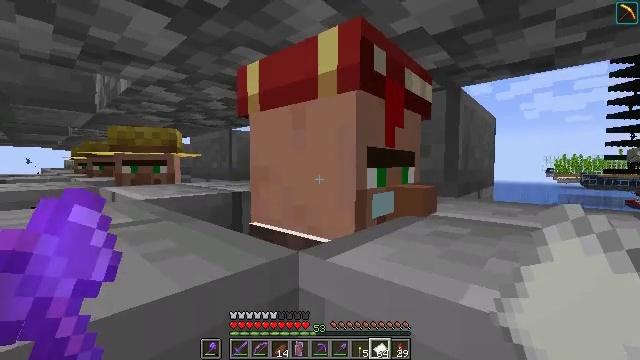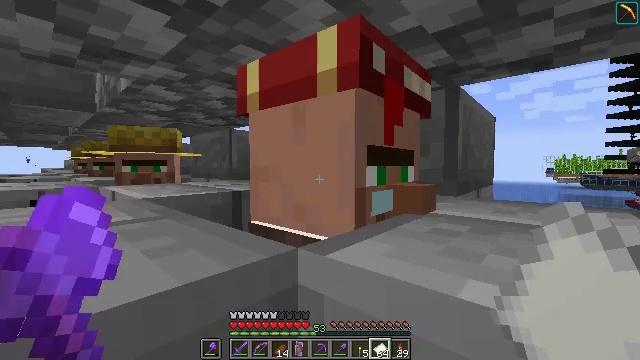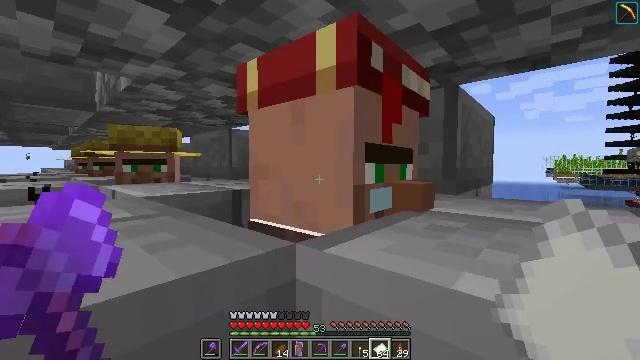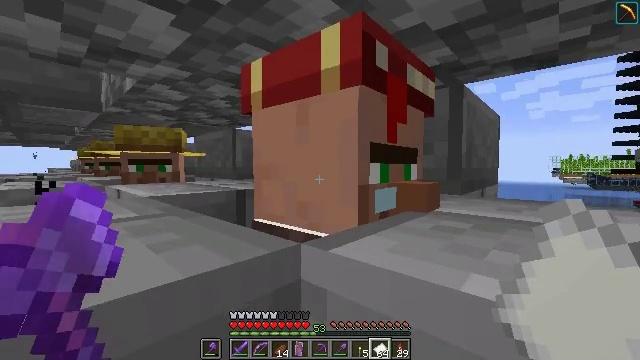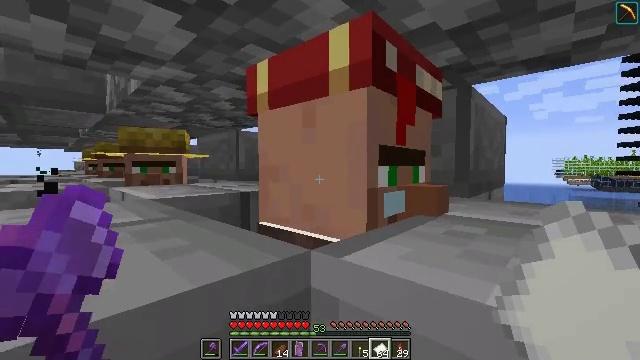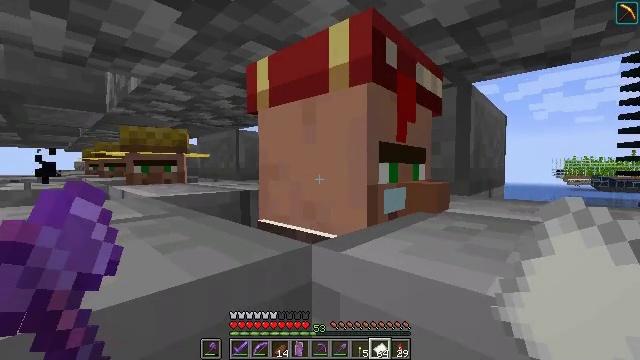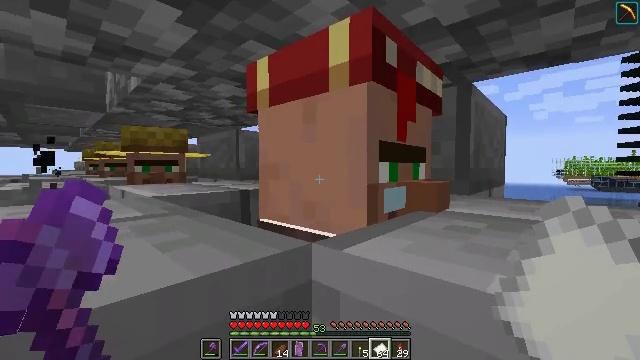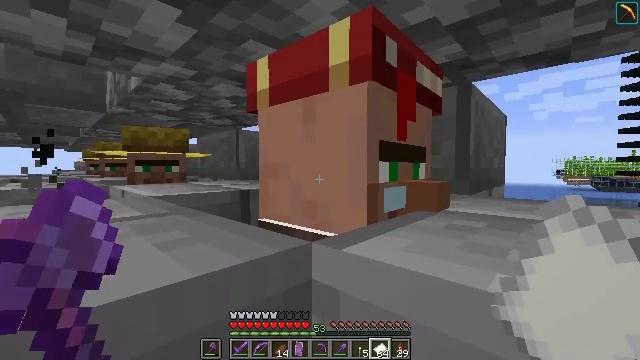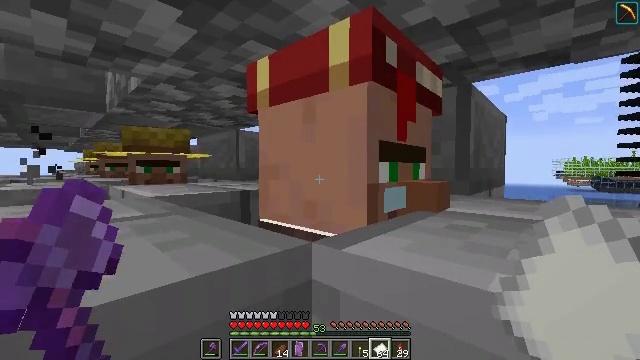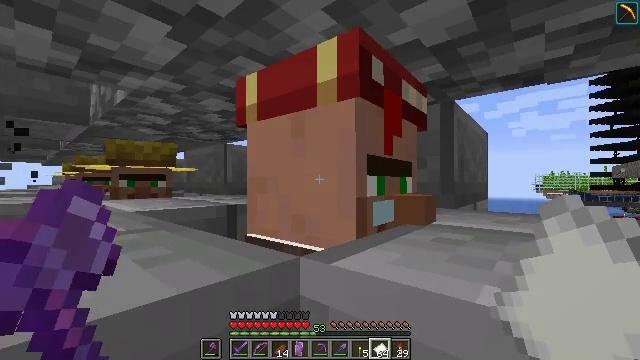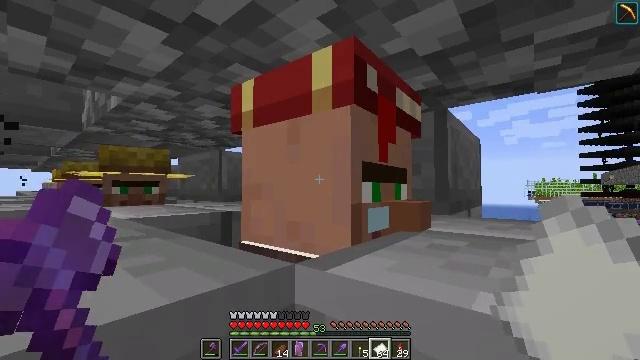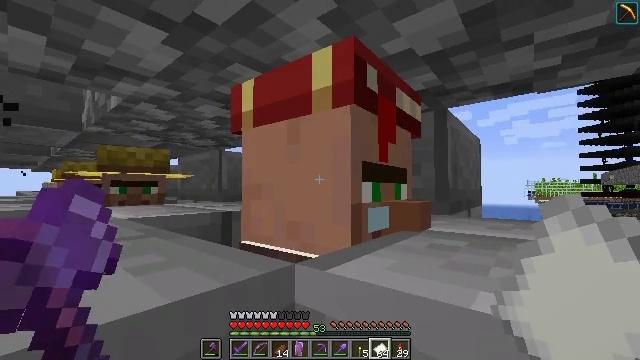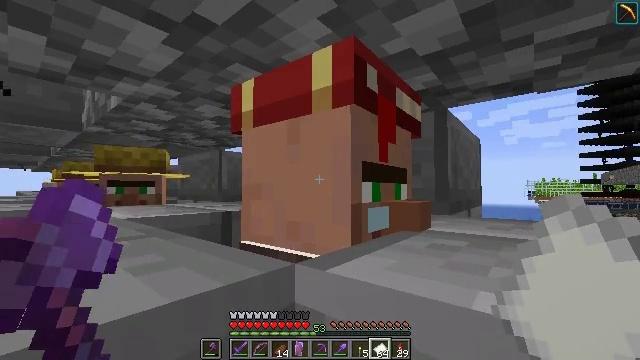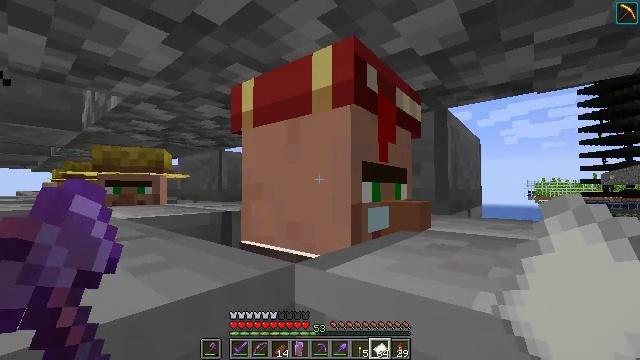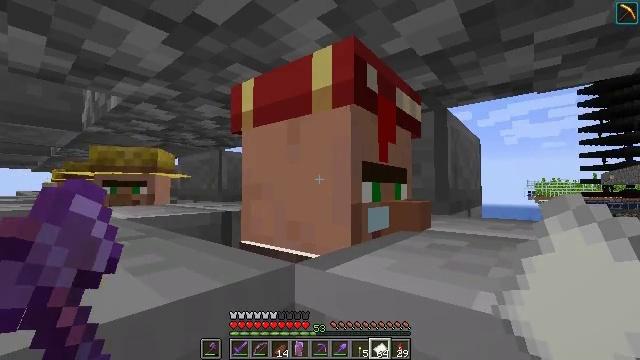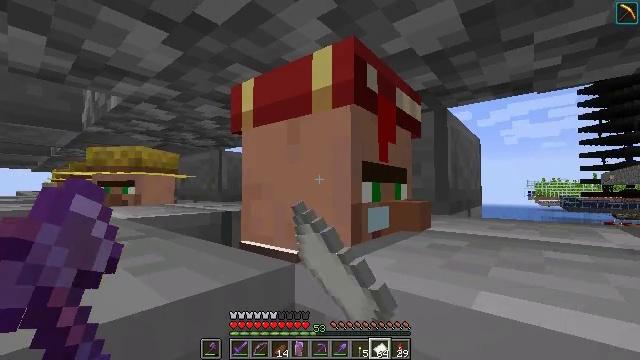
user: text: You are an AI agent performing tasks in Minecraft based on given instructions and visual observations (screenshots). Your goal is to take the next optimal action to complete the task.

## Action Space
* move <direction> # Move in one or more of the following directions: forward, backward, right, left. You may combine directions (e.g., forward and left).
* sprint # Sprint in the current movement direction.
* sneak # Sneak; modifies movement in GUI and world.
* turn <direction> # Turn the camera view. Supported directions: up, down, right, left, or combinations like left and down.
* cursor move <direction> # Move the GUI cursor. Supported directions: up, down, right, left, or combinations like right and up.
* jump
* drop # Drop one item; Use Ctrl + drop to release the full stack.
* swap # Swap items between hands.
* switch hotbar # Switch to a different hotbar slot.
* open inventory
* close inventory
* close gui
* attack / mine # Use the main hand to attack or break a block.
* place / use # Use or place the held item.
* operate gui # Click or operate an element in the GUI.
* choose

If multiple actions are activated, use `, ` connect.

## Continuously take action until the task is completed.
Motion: motion action
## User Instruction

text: craft item air
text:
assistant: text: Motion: move forward and move right
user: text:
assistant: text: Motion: move forward and move right
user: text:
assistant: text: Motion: move forward
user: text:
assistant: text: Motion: no_op
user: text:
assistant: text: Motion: no_op
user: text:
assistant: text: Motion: no_op
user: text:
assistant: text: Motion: no_op
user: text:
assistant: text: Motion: no_op
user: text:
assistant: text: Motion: turn right and up
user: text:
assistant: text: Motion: turn right and up
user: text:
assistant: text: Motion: no_op
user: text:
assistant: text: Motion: no_op
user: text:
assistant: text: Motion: no_op
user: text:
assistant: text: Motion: use / place
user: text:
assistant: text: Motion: use / place
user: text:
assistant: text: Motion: use / place
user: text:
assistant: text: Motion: no_op
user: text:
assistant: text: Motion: no_op
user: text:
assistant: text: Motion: no_op
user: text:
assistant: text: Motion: no_op
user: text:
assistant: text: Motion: no_op
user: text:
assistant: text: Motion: no_op
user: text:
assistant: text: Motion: no_op
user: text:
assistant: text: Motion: no_op
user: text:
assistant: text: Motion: no_op
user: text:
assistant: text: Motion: turn left and up
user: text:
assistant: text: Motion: turn left
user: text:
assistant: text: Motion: no_op
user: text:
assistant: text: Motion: turn left and up
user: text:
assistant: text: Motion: sneak, turn left and up